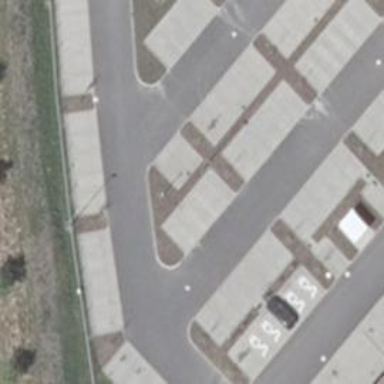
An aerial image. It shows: Road serving as parking aisle.